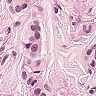
Metastatic tissue present: yes